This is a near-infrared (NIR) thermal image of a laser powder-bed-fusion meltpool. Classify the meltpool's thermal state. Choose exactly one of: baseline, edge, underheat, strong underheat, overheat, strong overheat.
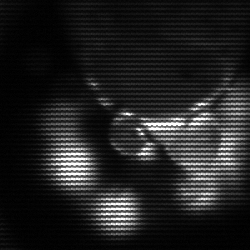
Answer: baseline